Question: I have stupid problem with my model and controller.
I am trying to show two models on one view with Partial Views.
When I fill model in controller I getting this message Object reference not set..
But I am not sure why?
Here is my controller and models:
Controller:
'''
public ActionResult MultiView()
{
ChartItem c = new ChartItem();
c.Name = "Chart";
ChartItem c1 = new ChartItem();
c1.Name = "Chart1";
List<ChartItem> a = new List<ChartItem>();
a.Add(c);
a.Add(c1);
ListItem l = new ListItem();
l.Name = "List";
ListItem l1 = new ListItem();
l1.Name = "List1";
List<ListItem> b = new List<ListItem>();
b.Add(l);
b.Add(l1);
MultiModel m = new MultiModel();
m.ChartItems.Add(c);
m.ListItems.AddRange(b);
List<MultiModel> model = new List<MultiModel>();
model.Add(m);
return View(model);
}
'''
Model:
'''
namespace MVCPArtial.Models
{
public class ChartItem
{
public string Name { get; set; }
}
}
'''
Model:
'''
namespace MVCPArtial.Models
{
public class ListItem
{
public string Name { get; set; }
}
}
'''
Model:
'''
namespace MVCPArtial.Models
{
public class MultiModel
{
public List<ChartItem> ChartItems { get; set; }
public List<ListItem> ListItems { get; set; }
}
}
'''
Error:
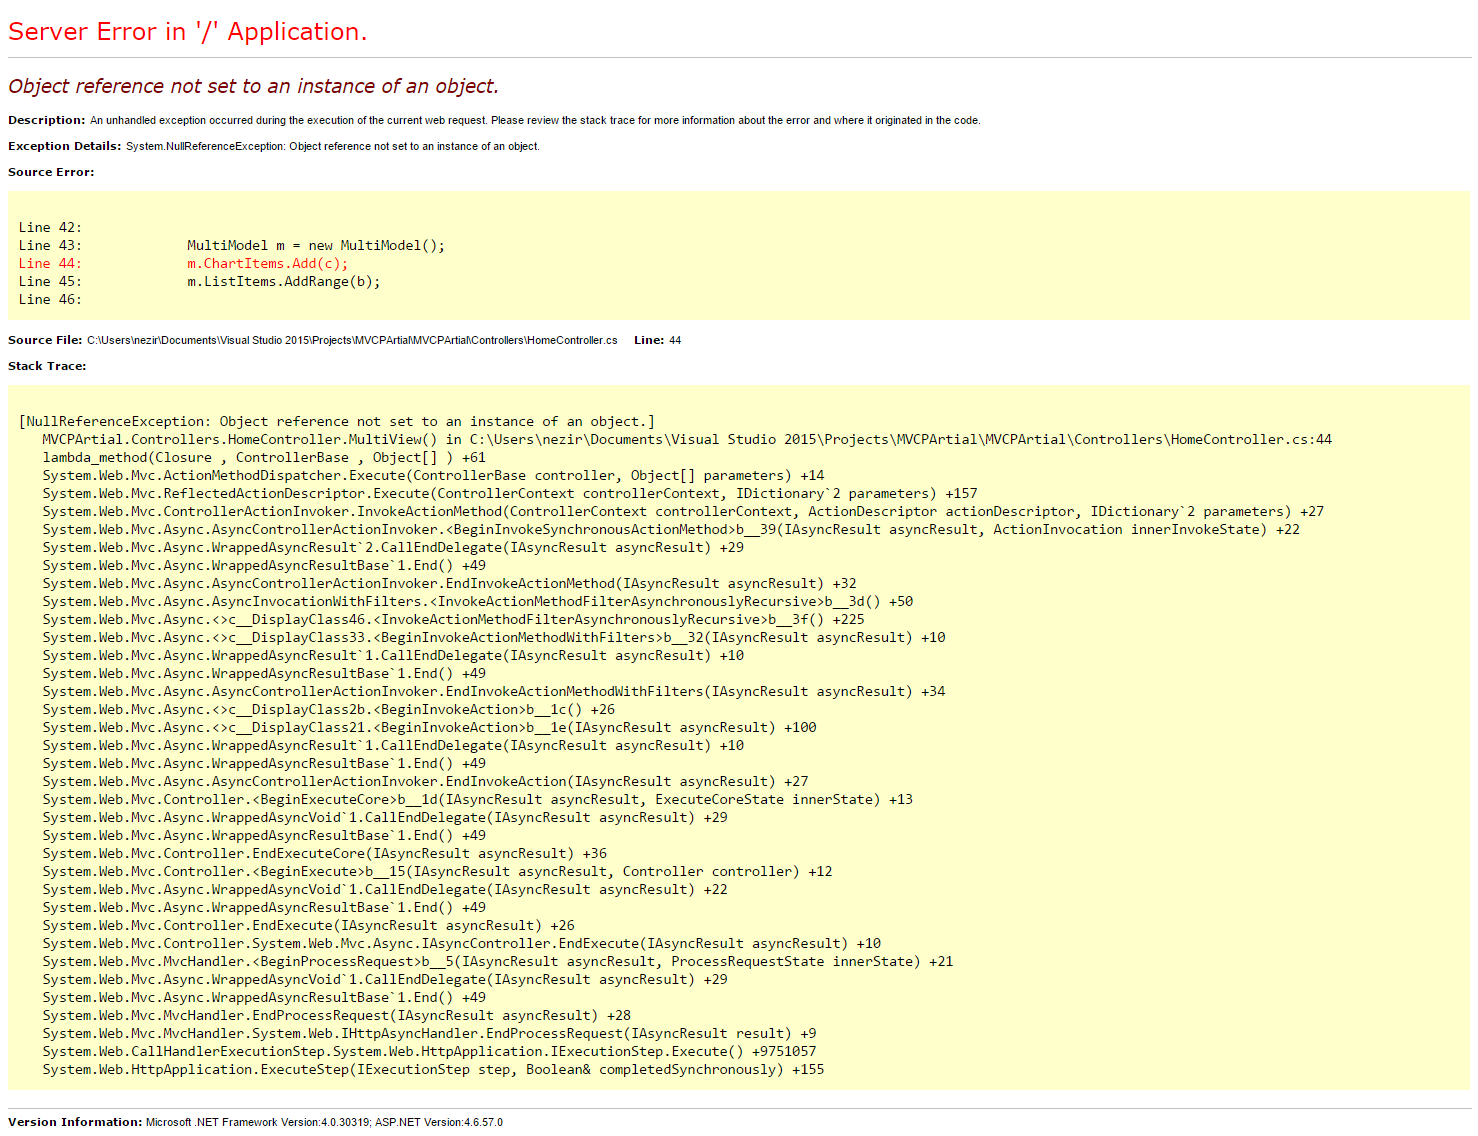
Answer: You have not initialized the collections in 'MultiModel'. Either add a default constructor
'''
public class MultiModel
{
// add parameterless constructor
public MultiModel()
{
ChartItems = new List<ChartItem>();
ListItems = new List<ListItem>)();
}
public List<ChartItem> ChartItems { get; set; }
public List<ListItem> ListItems { get; set; }
}
'''
Or in the 'MultiView()' method, initialize the collections
'''
MultiModel m = new MultiModel();
m.ChartItems = new List<ChartItem>(); // add this
m.ListItems = new List<ListItem>)(); // add this
m.ChartItems.Add(c);
m.ListItems.AddRange(b);
'''